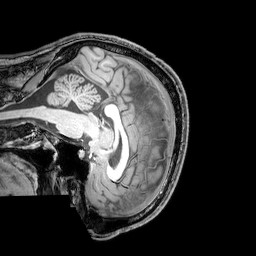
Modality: T1w
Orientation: sagittal
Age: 32
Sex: male
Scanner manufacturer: philips
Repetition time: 0.008194 s
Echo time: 0.00378 s